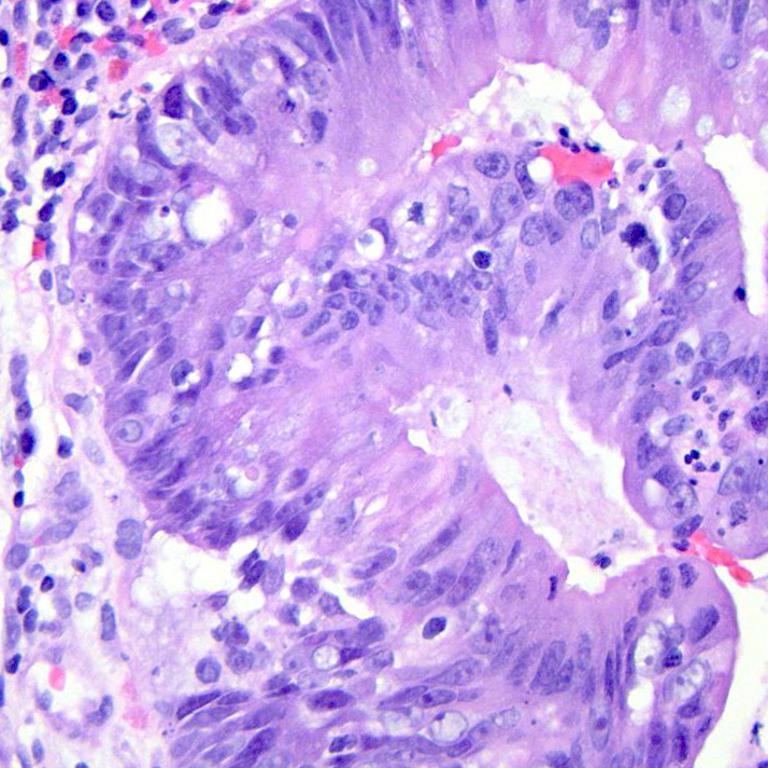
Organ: colon
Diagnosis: adenocarcinomas